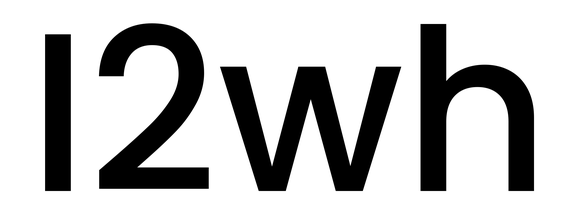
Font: Poppins-Medium